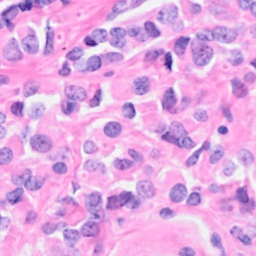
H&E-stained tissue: Breast